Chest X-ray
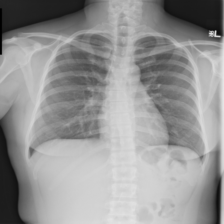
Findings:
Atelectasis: negative
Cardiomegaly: negative
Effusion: negative
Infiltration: negative
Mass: negative
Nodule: negative
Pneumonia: negative
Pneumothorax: negative
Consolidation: negative
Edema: negative
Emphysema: negative
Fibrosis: negative
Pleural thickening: negative
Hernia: negative